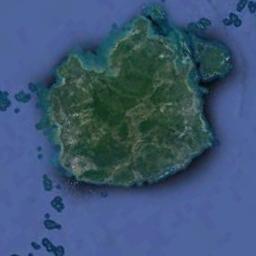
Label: island